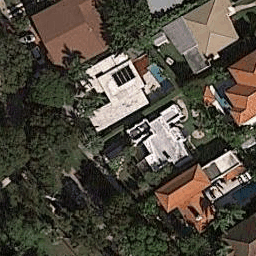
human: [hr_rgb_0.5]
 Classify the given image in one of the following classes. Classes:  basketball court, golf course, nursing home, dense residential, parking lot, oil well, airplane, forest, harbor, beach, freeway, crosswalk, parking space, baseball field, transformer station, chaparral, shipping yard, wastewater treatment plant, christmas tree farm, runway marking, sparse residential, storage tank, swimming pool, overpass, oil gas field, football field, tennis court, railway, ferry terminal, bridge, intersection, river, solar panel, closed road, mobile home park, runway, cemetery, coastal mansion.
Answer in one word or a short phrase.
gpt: coastal mansion